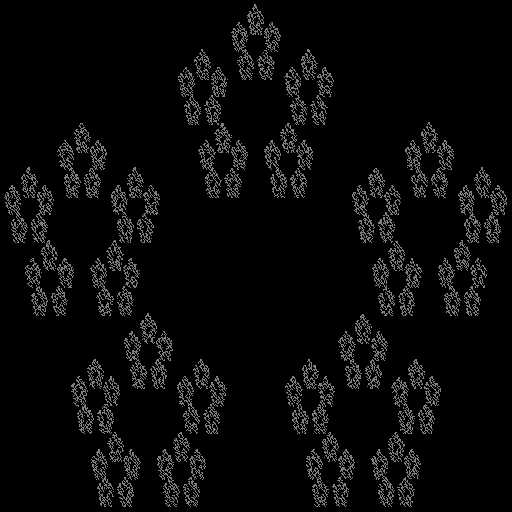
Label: sierpinski_pentagon